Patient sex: F
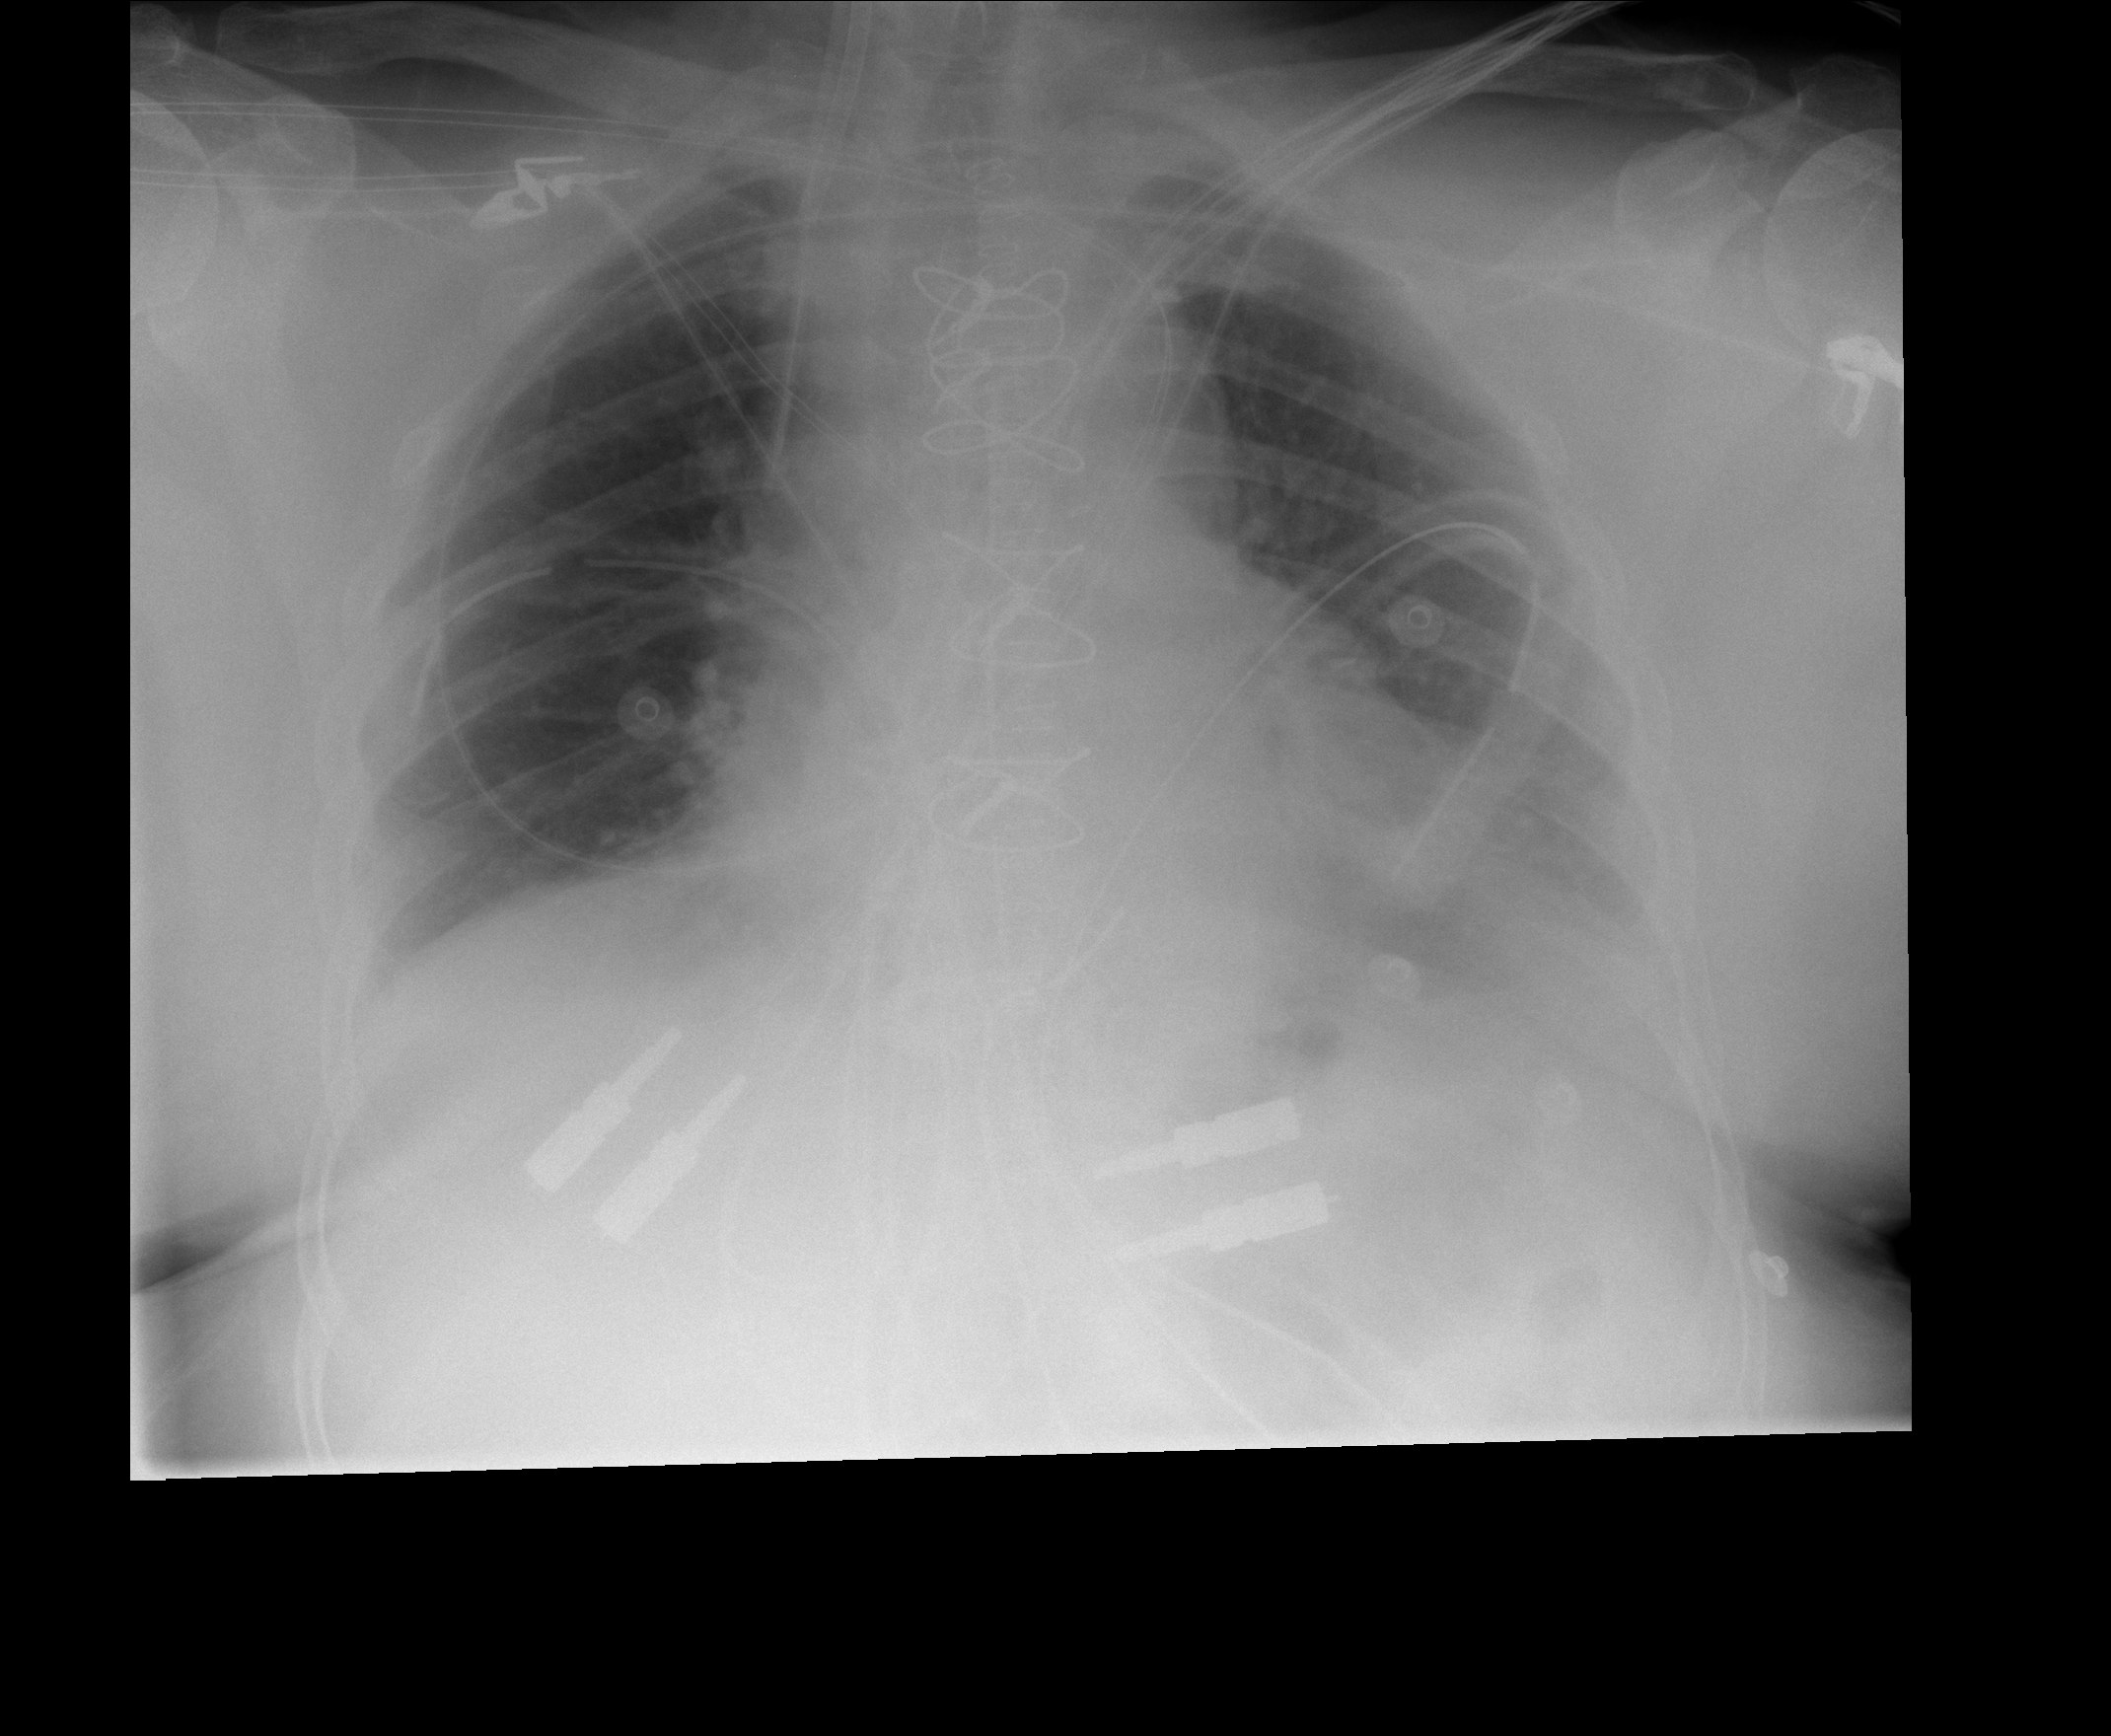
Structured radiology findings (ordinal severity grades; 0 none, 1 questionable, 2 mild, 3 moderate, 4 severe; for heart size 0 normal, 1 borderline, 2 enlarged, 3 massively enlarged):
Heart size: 2
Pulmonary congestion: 0
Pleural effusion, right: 1
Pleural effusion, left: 3
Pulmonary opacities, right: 0
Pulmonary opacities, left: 0
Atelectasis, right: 2
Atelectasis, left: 3